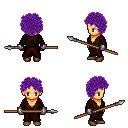
a pixel art fantasy rpg character, female body template, human, tanned skin, brown robe, metal pants, purple curly afro hairstyle, metal gloves, brown shoes, spear, four views (front, back, left, right), 2x2 character sprite sheet, small pixel art, hard edges, no anti-aliasing